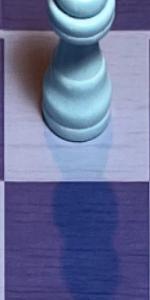
Label: Empty